Field crop: maize
Growth stage: 2
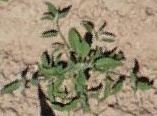
Species: atriplex